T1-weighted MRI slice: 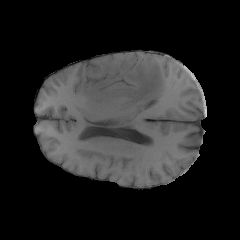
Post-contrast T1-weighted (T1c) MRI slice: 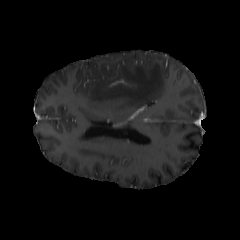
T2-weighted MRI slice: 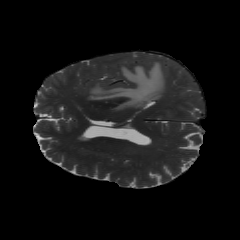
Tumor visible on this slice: yes